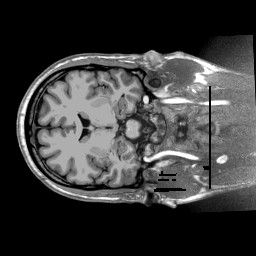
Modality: T1w
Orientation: axial
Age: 30
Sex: male